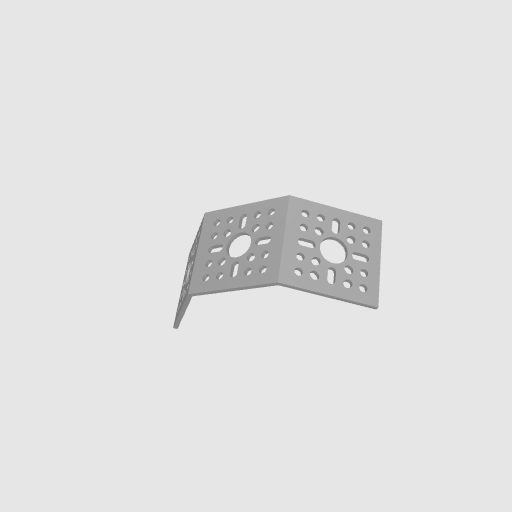
Part: AnglePatternBracket2-1